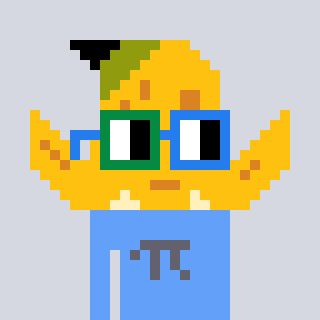
a pixel art character with square green and blue glasses, a banana-shaped head and a blue-colored body on a cool background